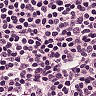
Metastatic tissue present: no